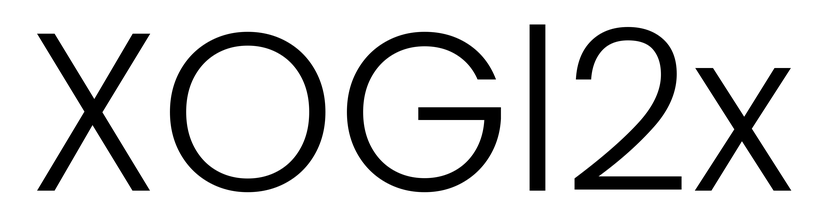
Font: Poppins-Light